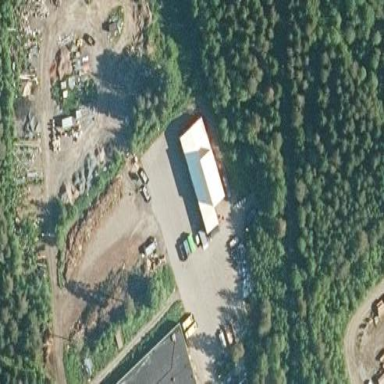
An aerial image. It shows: Recycling center that accepts scrap metal.